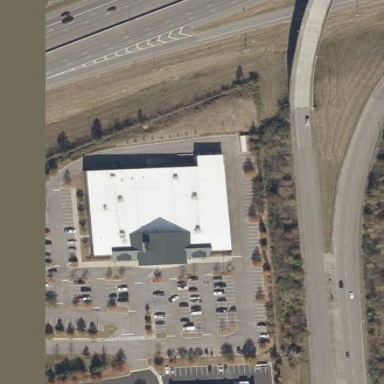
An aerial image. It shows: Outdoor shop located in building.